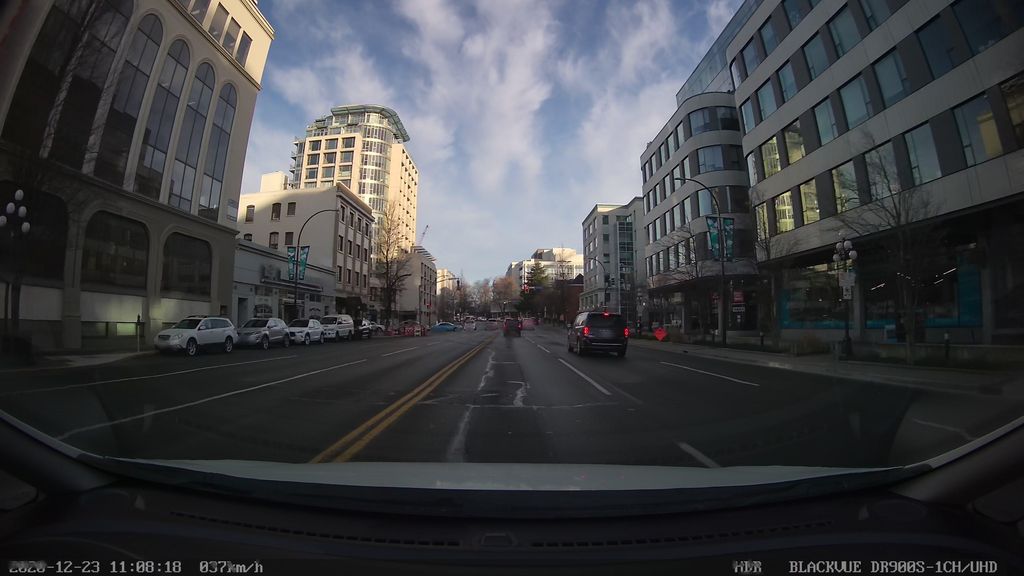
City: victoria